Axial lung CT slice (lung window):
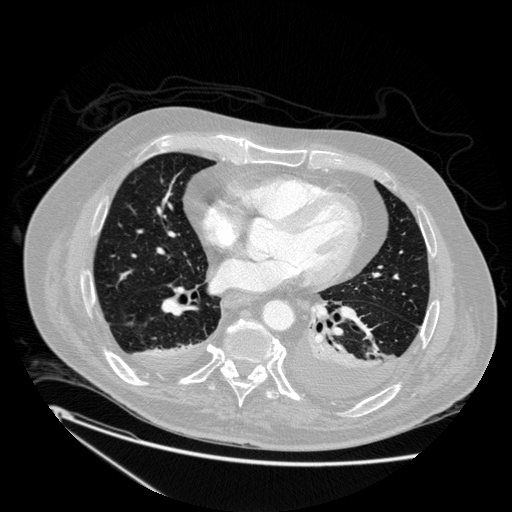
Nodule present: no